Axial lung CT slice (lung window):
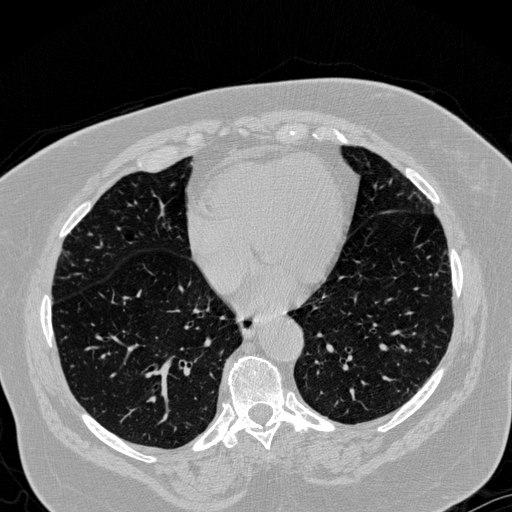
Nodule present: no